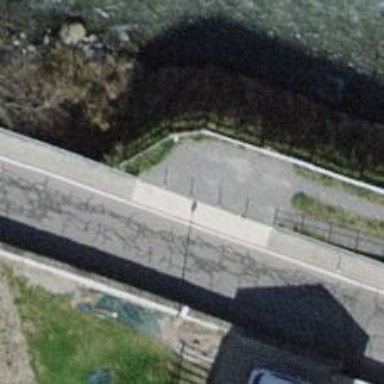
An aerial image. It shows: Bollard barrier.